Question: Hello All,
I have the following molten data:
'''
X variable value
1 StationA SAR11.cluster 0.001309292
2 StationB SAR11.cluster 0.002712237
3 StationC SAR11.cluster 0.002362708
4 StationD SAR11.cluster 0.002516751
5 StationE SAR11.cluster 0.004301075
6 StationF SAR11.cluster 0.0
.
.
.
etc.
etc.
'''
I used the following code to chart a bubblechart of the data:
'''
ggplot(foomelt, aes(x=foomelt$Station, y=variable, angle=45, size=(value))) +
+geom_point() + opts(theme_bw(), axis.text.x = theme_text(size=10, angle = 70))
+ scale_area()
'''
All is well except that I want to ignore the 0 (zero) values and only use for the scaling of the dots values between all those that are grater than zeroes and the max value.
I don't want to delete the zero values rows from the data because in order to prove a point I want all the stations and variables to be included and to have those with the zero value left blank.
I managed to use this to ignore the zero values but scaling does not work:
'''
ggplot(foomelt, aes(x=foomelt$Station, y=variable, angle=45, size=(value>0))) +
+ geom_point() + opts(theme_bw(), axis.text.x = theme_text(size=10, angle = 70))
+ scale_area("Ratio") + scale_size_identity()
'''
any help would be greatly appreciated.
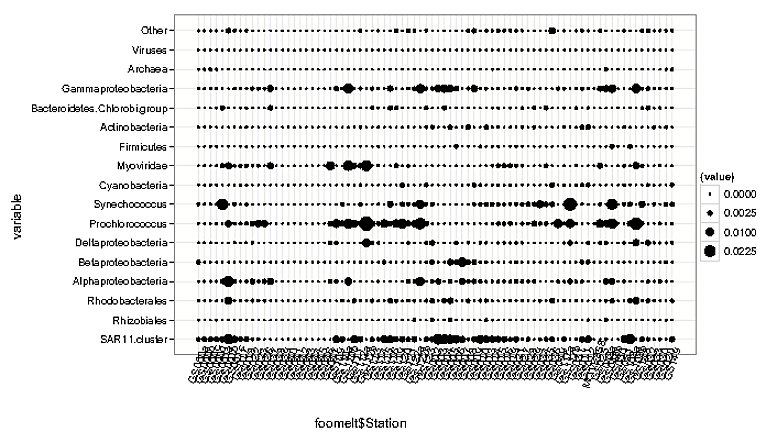
Answer: i am not sure if this is what you are looking for, but one approach to ignore the zero values while plotting the points is to modify your geom_point() statement to
'''
geom_point(subset = .(value > 0))
'''
this line passes only the non zero values in the data frame to be plotted.